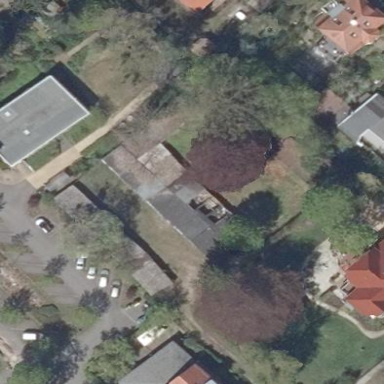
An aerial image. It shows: Group of garages.